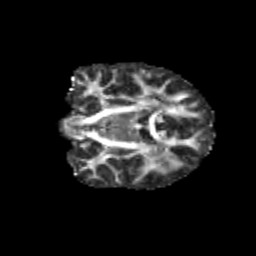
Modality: FA
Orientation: coronal
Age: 10
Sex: male
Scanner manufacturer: siemens
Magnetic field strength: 3 T
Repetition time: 3.8 s
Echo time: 0.07 s